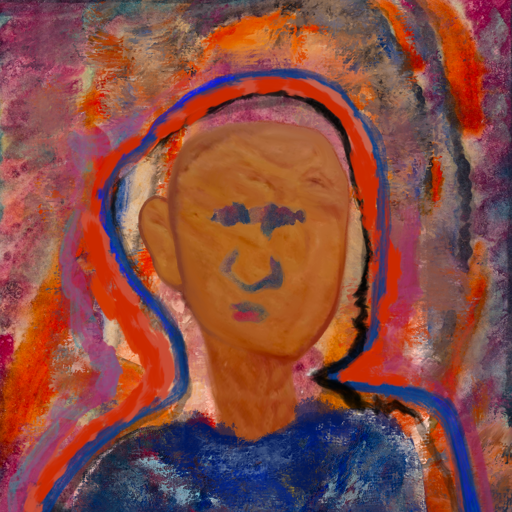
Background: Experience, Head And Neck Front: Pious_Lady, Face Front: In_The_Sun, Bust: Irani, Hair Front: Experience, Head Accessory: Blank, Second Necklace: Blank, Necklace: Blank, Baby: Blank